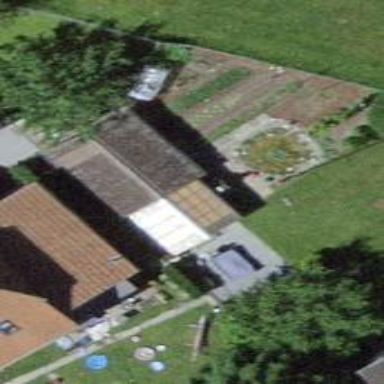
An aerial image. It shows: Shed.